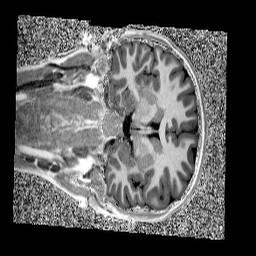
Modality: UNIT1
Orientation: coronal
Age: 9
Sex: male
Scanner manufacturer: siemens
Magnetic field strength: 3 T
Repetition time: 4 s
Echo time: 0.00303 s